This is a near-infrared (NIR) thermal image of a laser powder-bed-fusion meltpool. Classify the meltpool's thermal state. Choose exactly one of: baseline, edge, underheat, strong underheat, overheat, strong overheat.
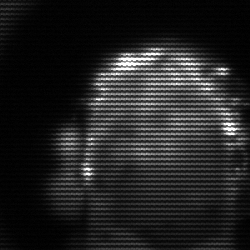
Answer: baseline